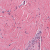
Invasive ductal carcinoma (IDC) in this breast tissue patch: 0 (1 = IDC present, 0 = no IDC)